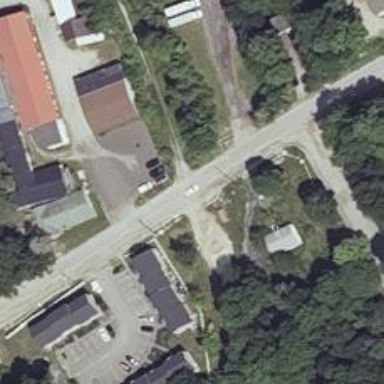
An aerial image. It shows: Marked crossing on the road.